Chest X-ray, PA view. Patient: 44 years old, sex F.
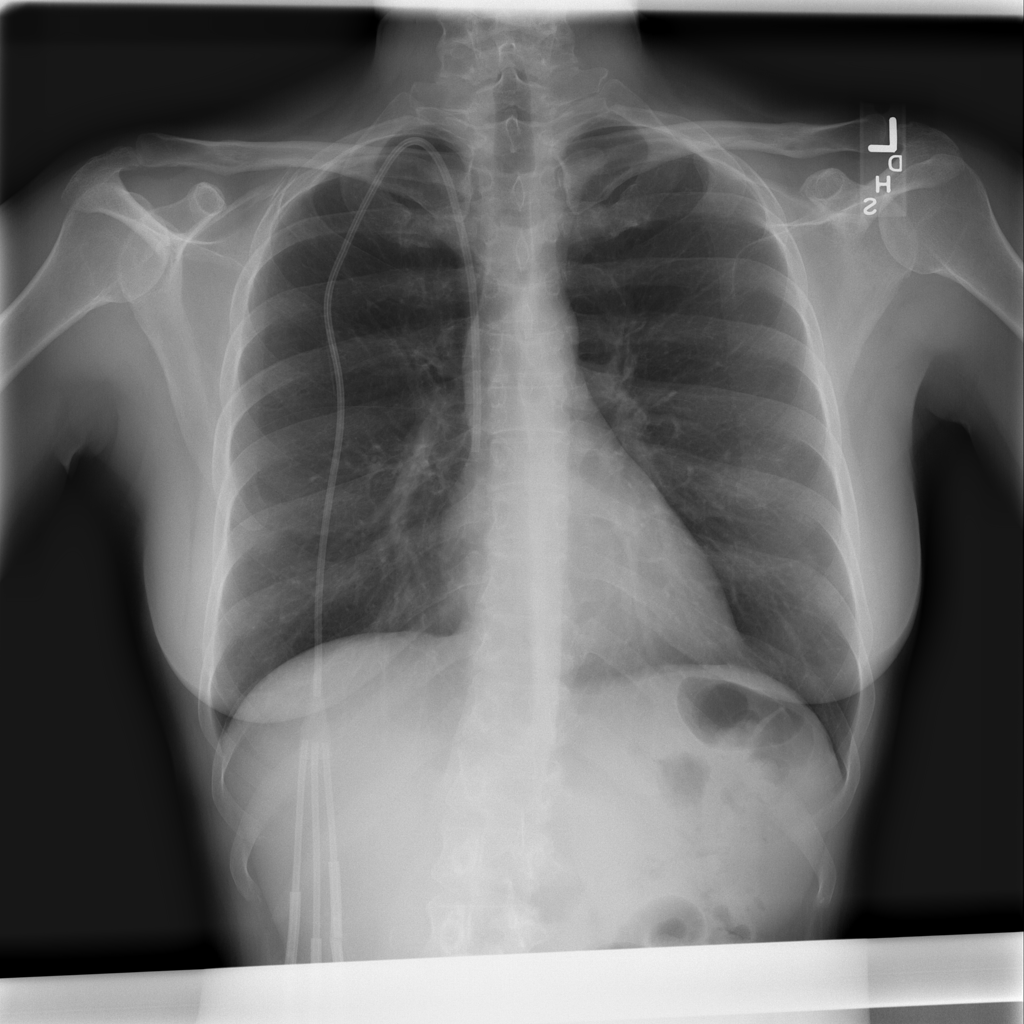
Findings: No Finding